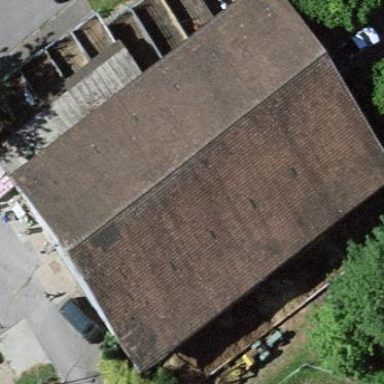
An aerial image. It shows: Stable.